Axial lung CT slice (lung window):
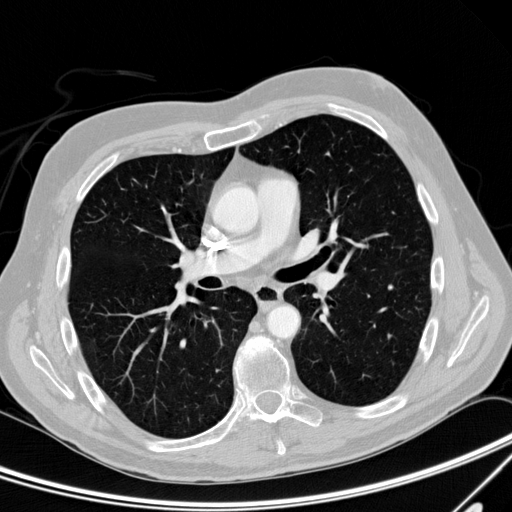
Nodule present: yes
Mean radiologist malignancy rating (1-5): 1.25